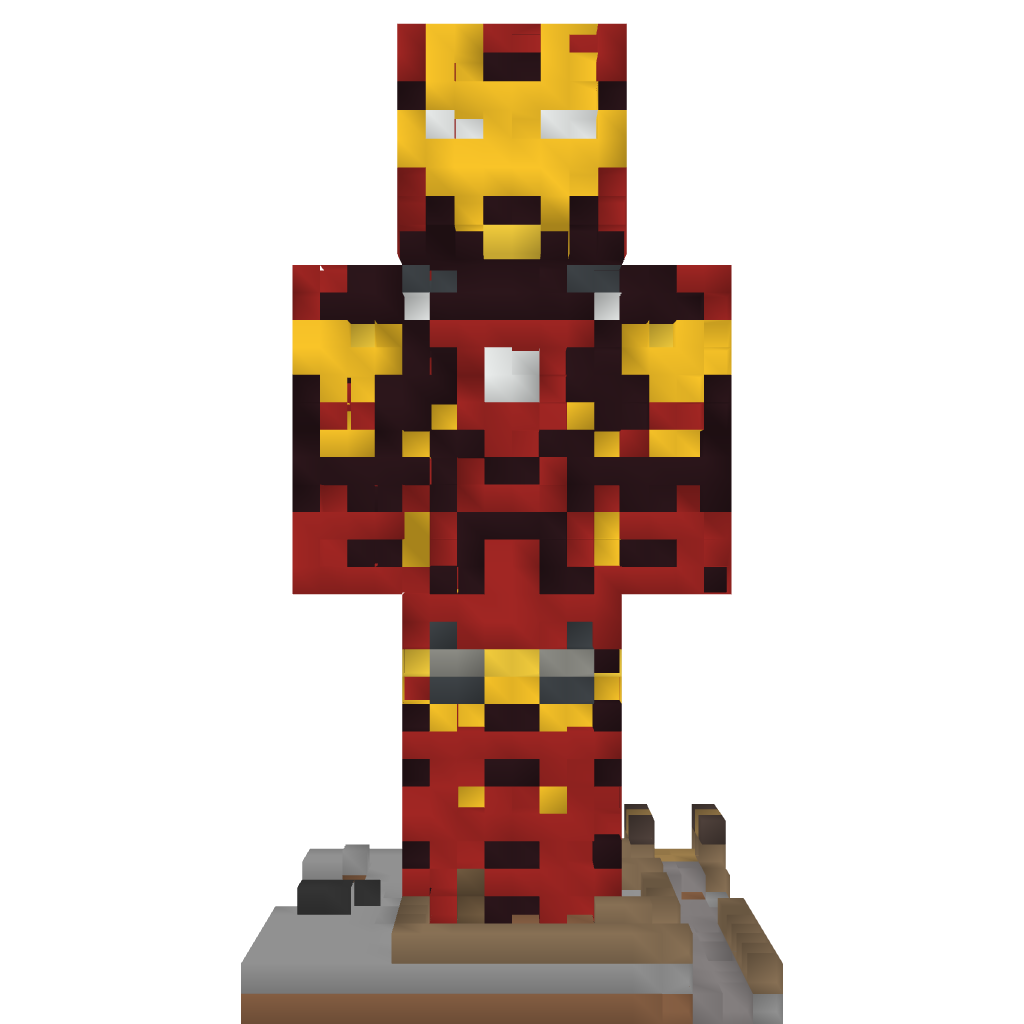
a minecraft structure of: Ironman Statue